Question: I'm currently working on (an existing) Android app using native c++ code. I want send a broadcast to another Android Java app listening to a BroadcastReceiver. The receiving app is yet working, but I can't figure out how to broadcast data from JNI code either directly or by sending the values to java code and them broadcasting it from Java.

I hope my explanaion is clear. Can someone help me on how to accomplish this?
Thanks!
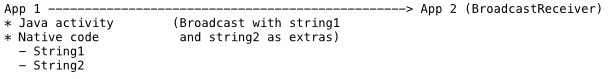
Answer: The easiest way is probably to do it in Java and write a JNI callback to call that Java function. If you do need to do it in C, you'll need to use JNI to create an Intent, then to set the action and extras of the intent, then use JNI to call the sendBroadcast method of your activity to actually send it. Its a lot of boilerplate JNI code, so I'd try to avoid it.